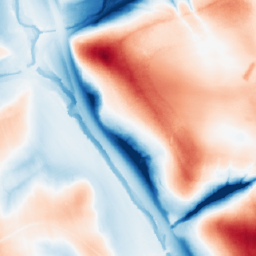
Category: trend_removal
Decomposition family: local_polynomial
Decomposition parameters: window_size: 101
degree: 3
Upsampling method: nearest
Upsampling parameters: scale: 2
Upsampling scale: 2